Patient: sex M, age 79
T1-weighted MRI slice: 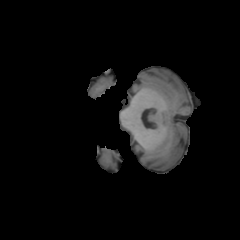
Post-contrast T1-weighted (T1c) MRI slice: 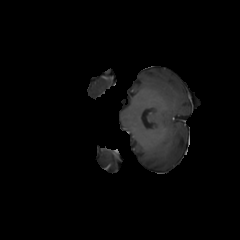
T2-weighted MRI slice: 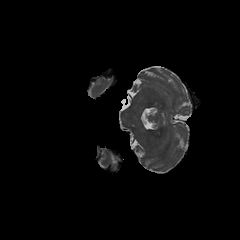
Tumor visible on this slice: no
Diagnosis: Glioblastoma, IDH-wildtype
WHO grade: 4